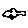
Label: car